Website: apple
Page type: payment
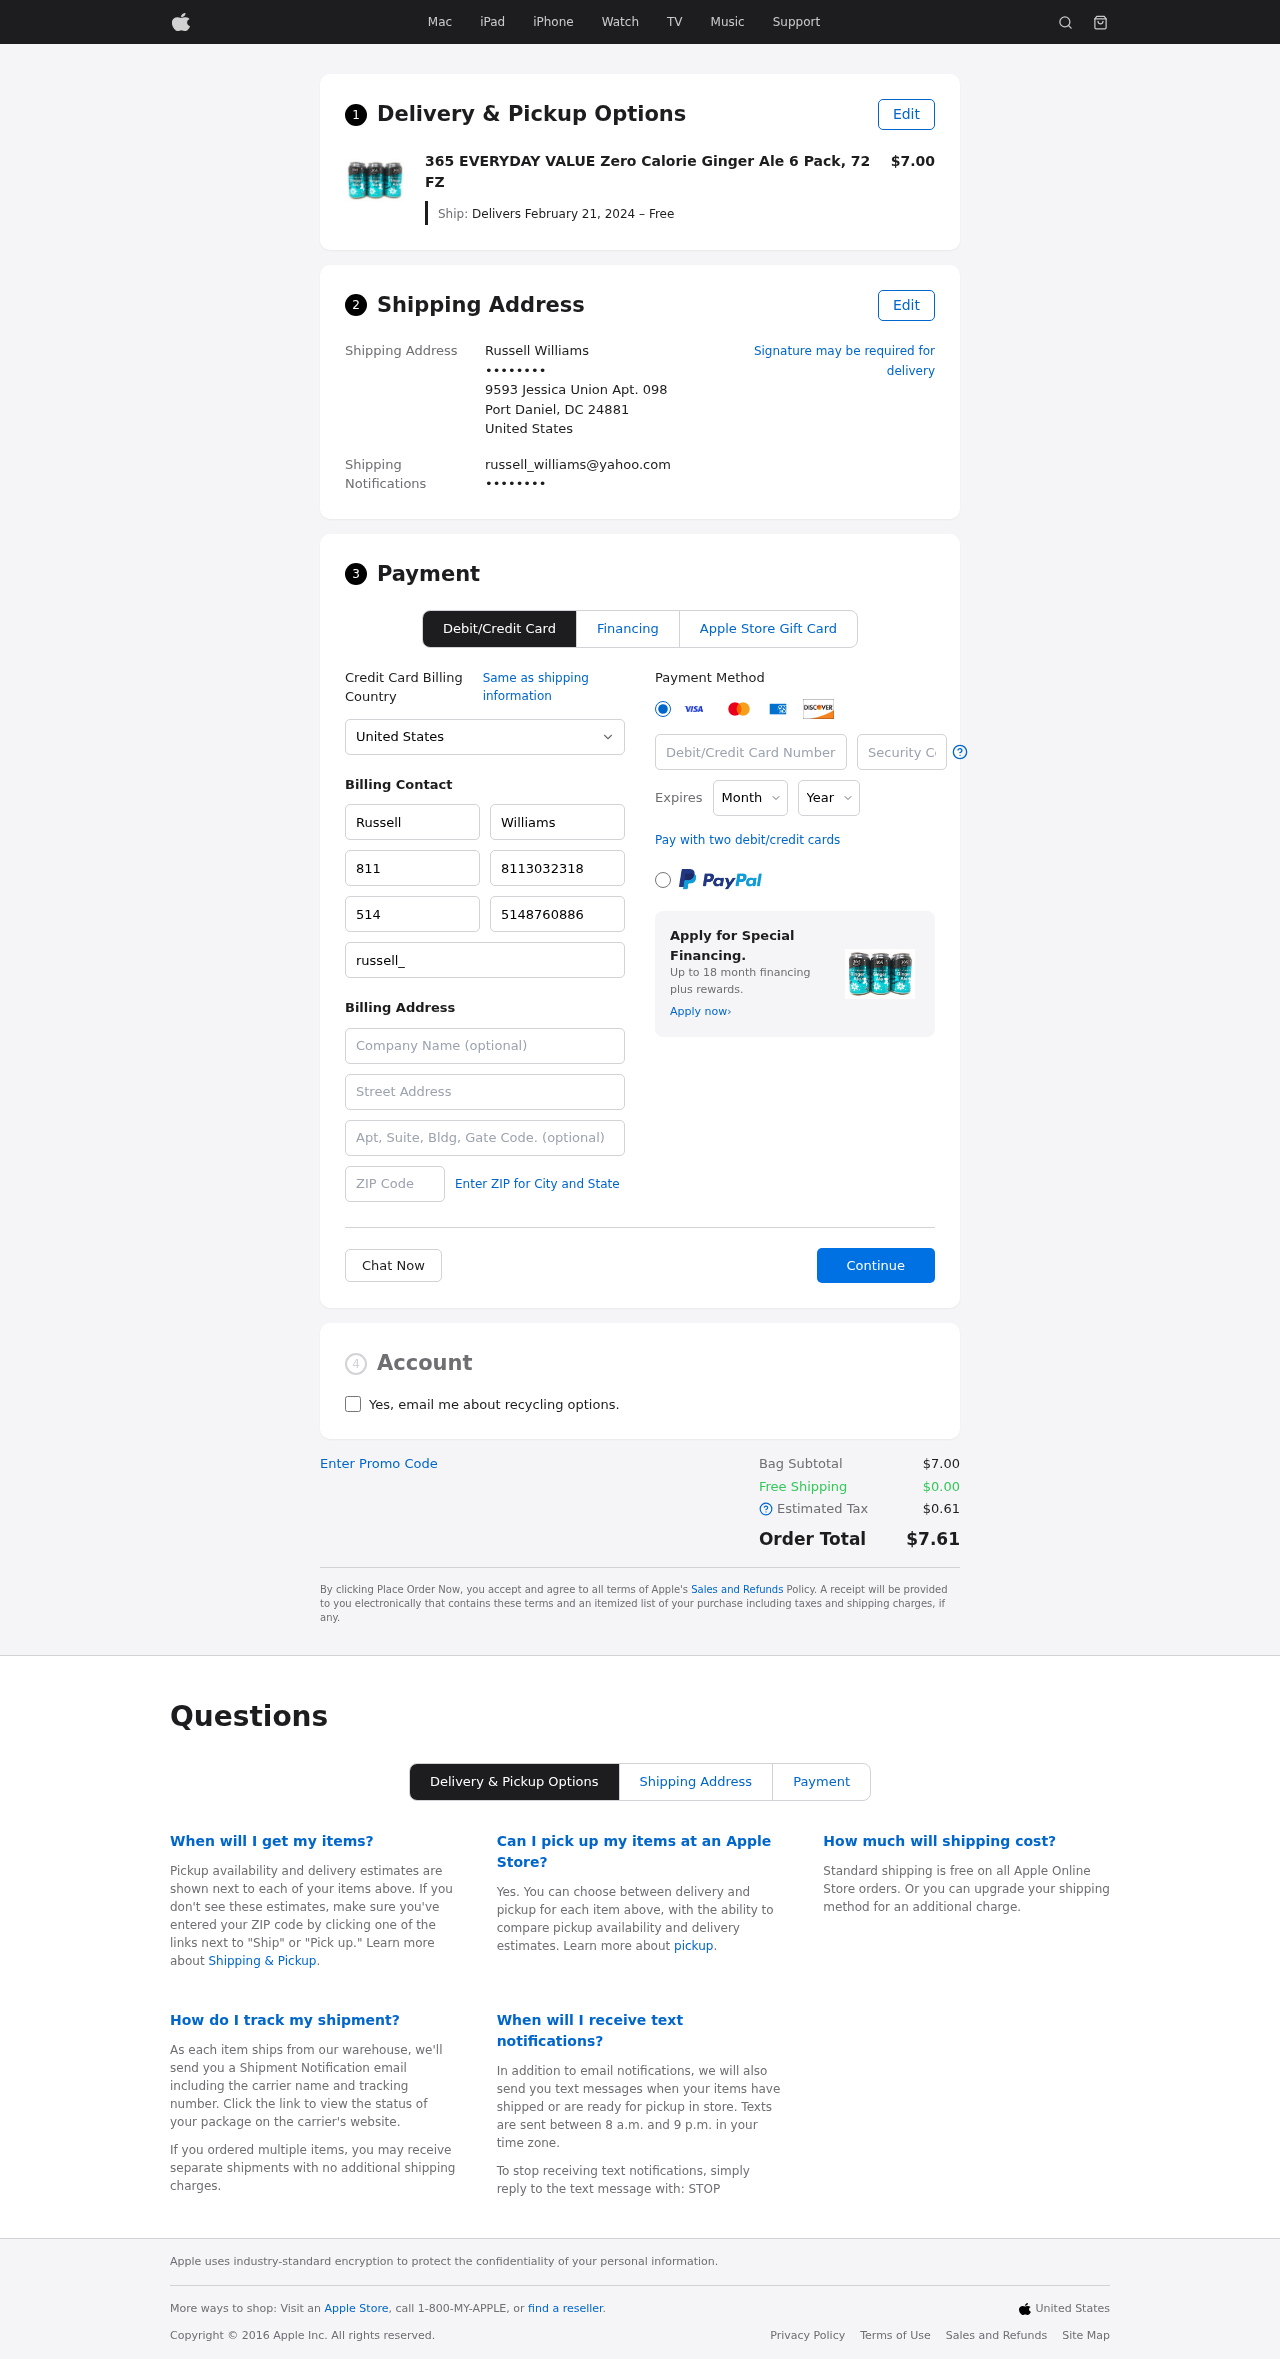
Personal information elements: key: PII_CARD_CVV
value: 980
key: PII_CARD_EXPIRY_MONTH
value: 02
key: PII_CARD_EXPIRY_YEAR
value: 26
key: PII_CARD_NUMBER
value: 6555 0690 6620 4380
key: PII_CITY_STATE_ZIP
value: Port Daniel, DC 24881
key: PII_COUNTRY
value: United States
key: PII_EMAIL
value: russell_williams@yahoo.com
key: PII_EMAIL2
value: russell_williams@yahoo.com
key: PII_FIRSTNAME
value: Russell
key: PII_FULLNAME
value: Russell Williams
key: PII_LASTNAME
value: Williams
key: PII_PHONE3
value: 8113032318
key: PII_PHONE_ALT
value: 5148760886
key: PII_PHONE_ALT_AREA
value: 514
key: PII_PHONE_AREA
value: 811
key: PII_SECURITY_CODE
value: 3571
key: PII_STREET
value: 9593 Jessica Union Apt. 098
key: PII_PHONE
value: ••••••••
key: PII_PHONE2
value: ••••••••
Product elements: key: PRODUCT1_NAME
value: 365 EVERYDAY VALUE Zero Calorie Ginger Ale 6 Pack, 72 FZ
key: PRODUCT1_PRICE
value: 7
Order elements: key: ORDER_DELIVERY_DATE
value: Delivers February 21, 2024 – Free
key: ORDER_SUBTOTAL
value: $7.00
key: ORDER_SHIPPING_COST
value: $0.00
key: ORDER_TAX
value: $0.61
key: ORDER_TOTAL
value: $7.61